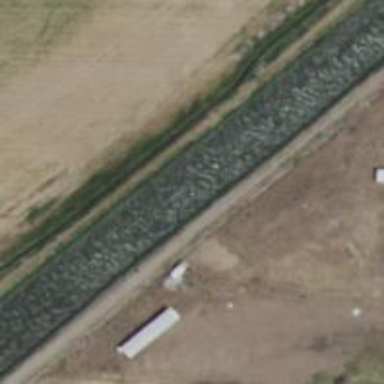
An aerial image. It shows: Canal.